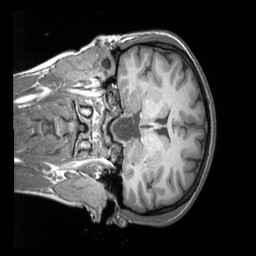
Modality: T1w
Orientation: coronal
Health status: healthy